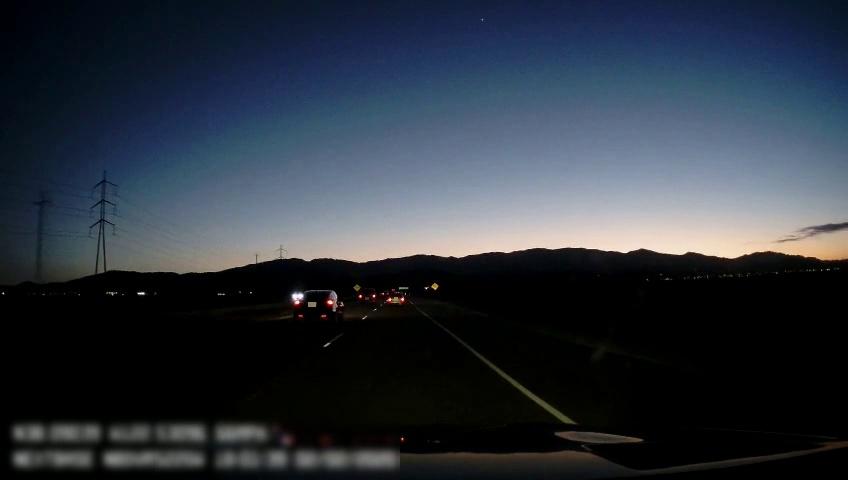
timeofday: Dusk/Dawn/Twilight
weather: Sunny
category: Drivable Space
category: Vehicles | Car
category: Vehicles | Car
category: Vehicles | Car
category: Lanes | Current Lane
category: Lanes | Alternate Lane